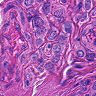
Metastatic tissue present: yes